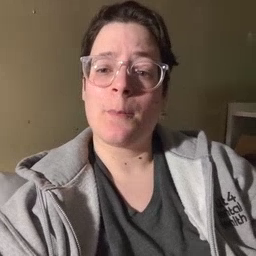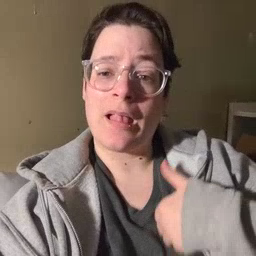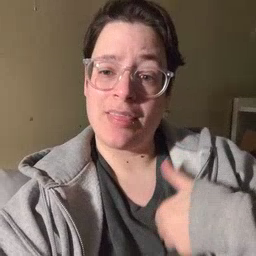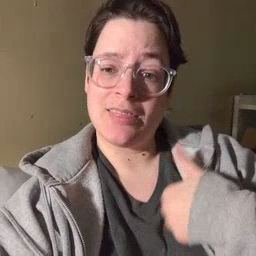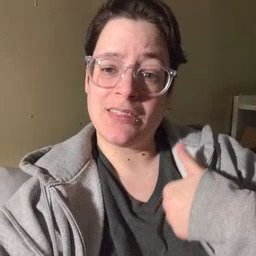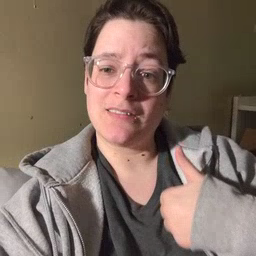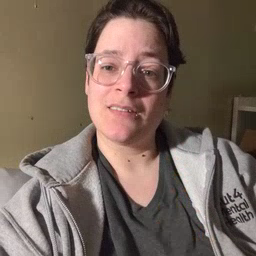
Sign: bath